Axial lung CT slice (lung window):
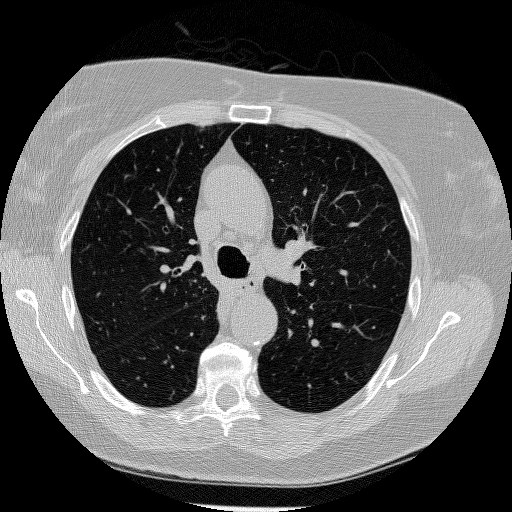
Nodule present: no